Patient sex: M
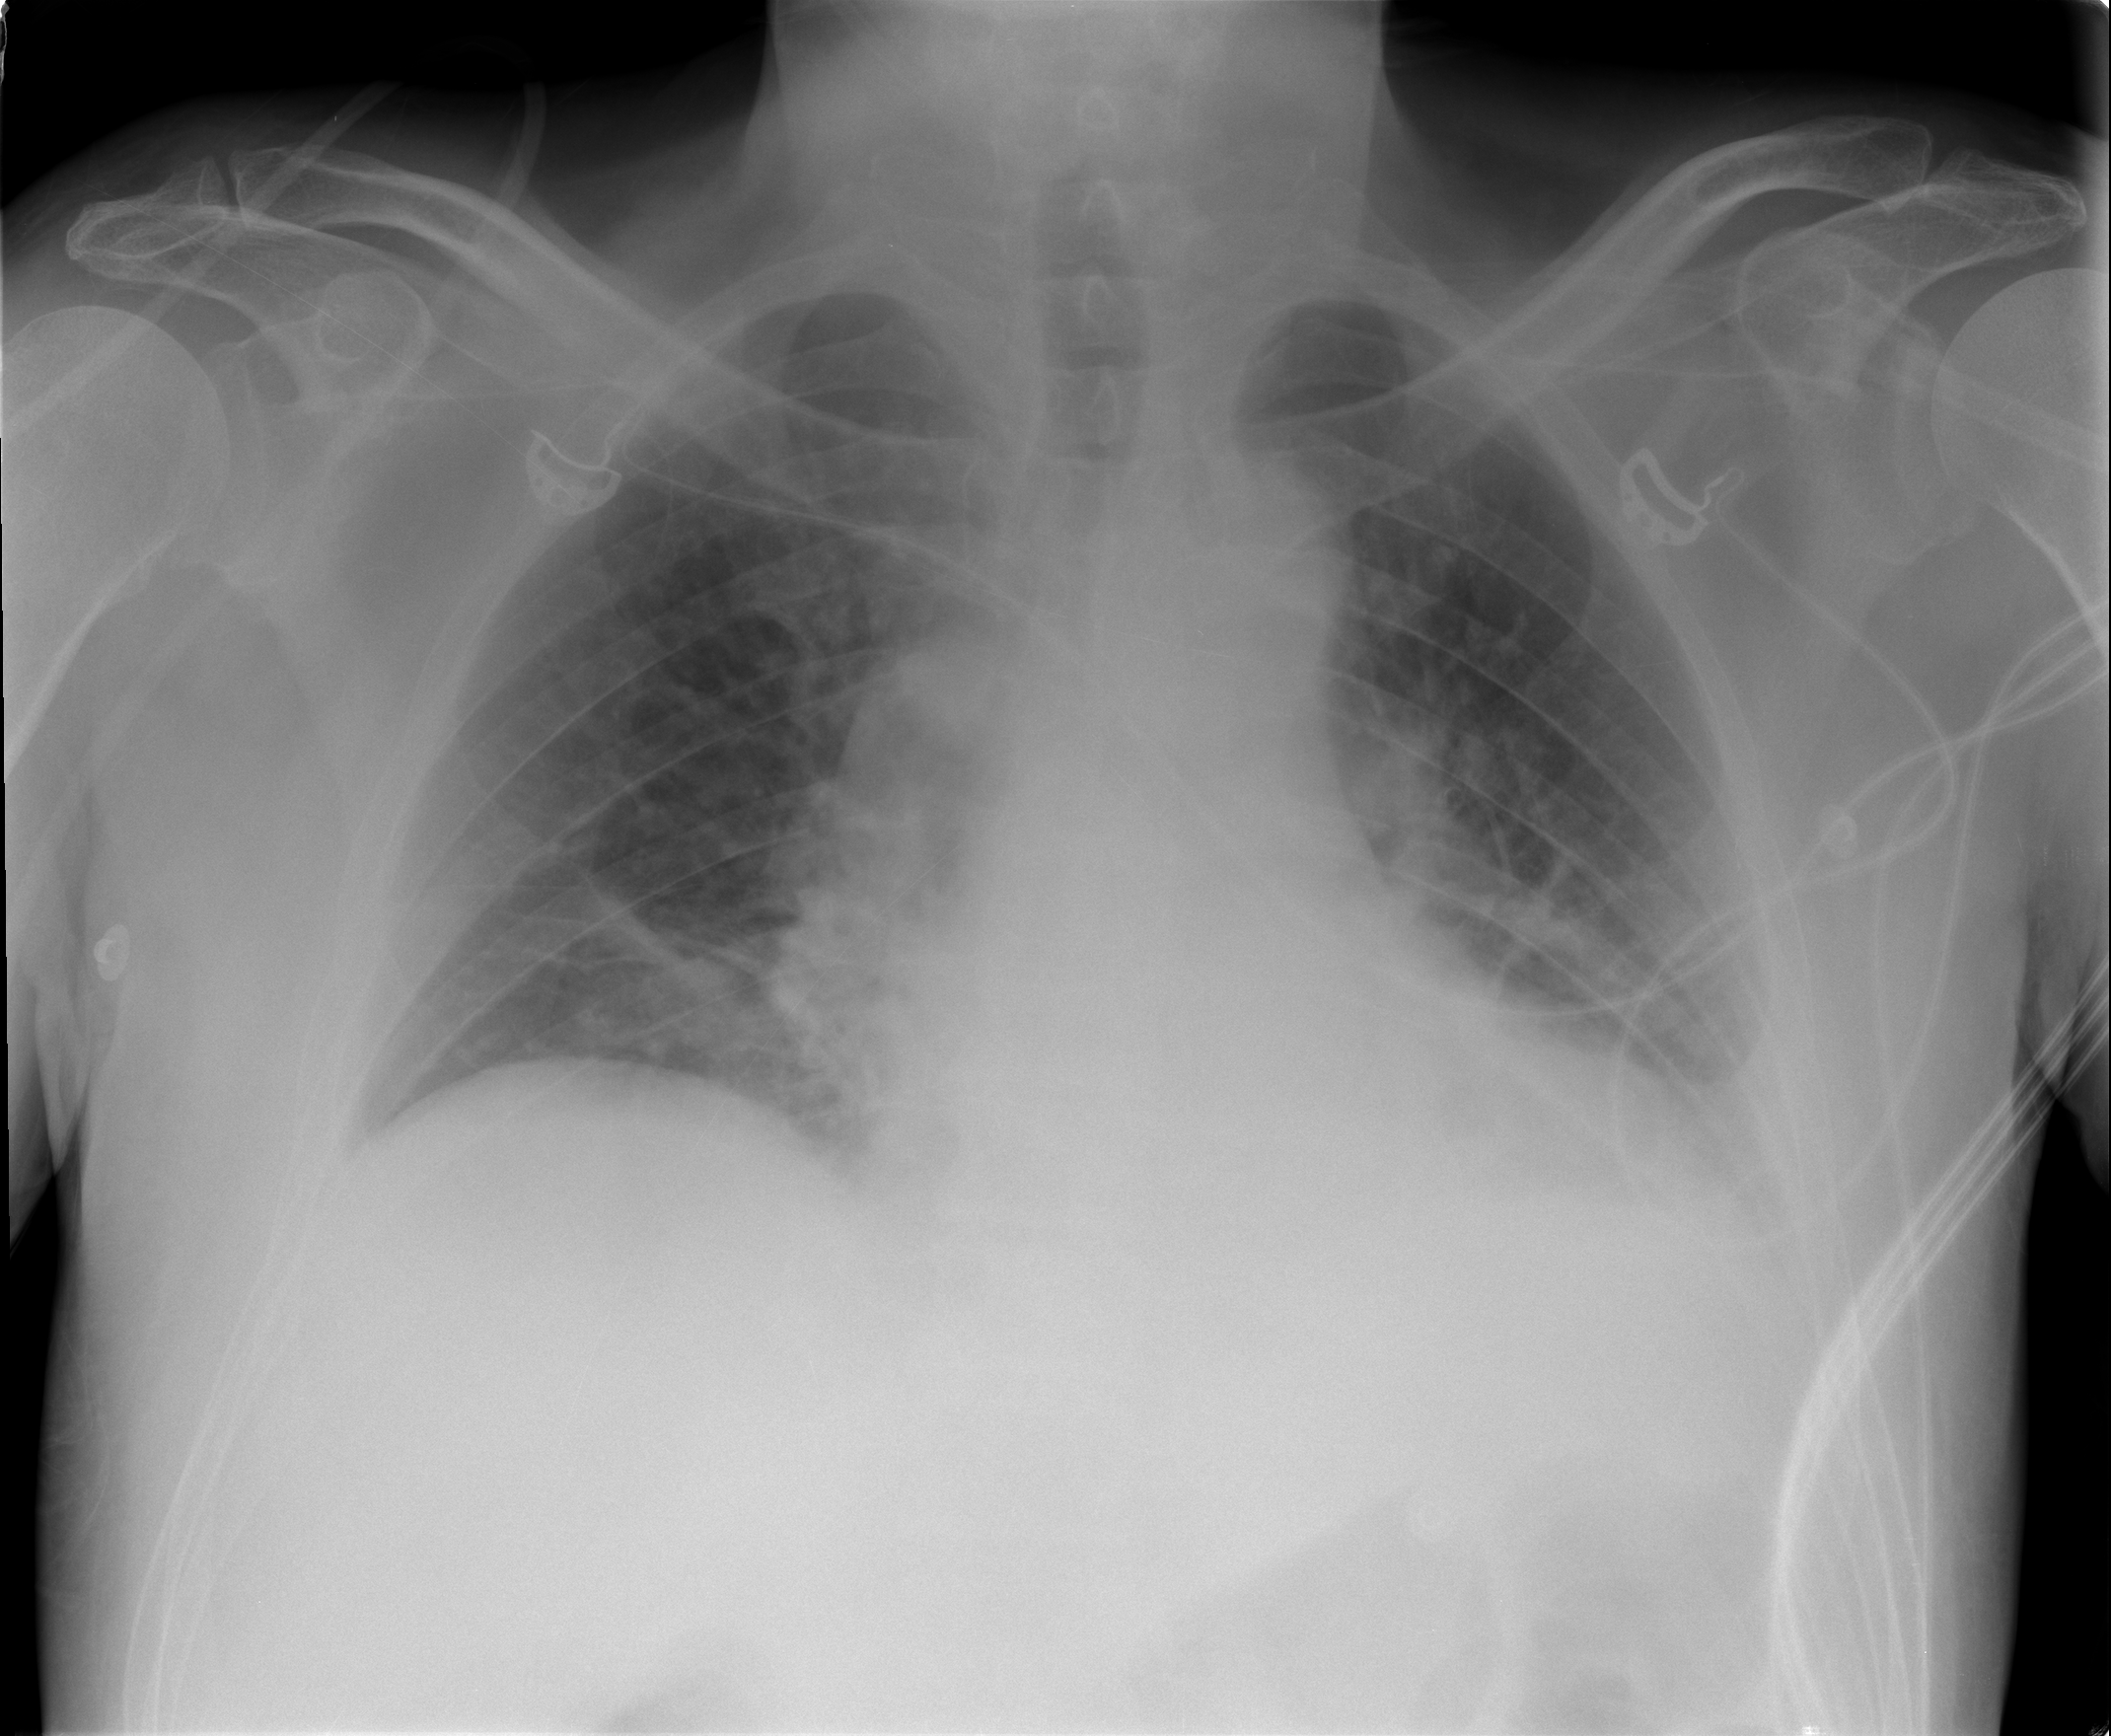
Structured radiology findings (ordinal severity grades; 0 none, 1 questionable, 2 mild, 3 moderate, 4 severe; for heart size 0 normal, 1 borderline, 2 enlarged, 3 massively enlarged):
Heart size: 2
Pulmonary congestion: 3
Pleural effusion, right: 0
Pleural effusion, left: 2
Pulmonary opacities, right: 2
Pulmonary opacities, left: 1
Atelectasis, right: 2
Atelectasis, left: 2